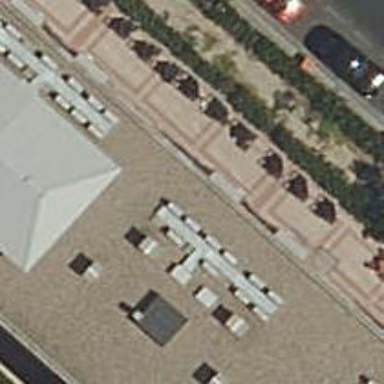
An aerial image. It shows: Restaurant.